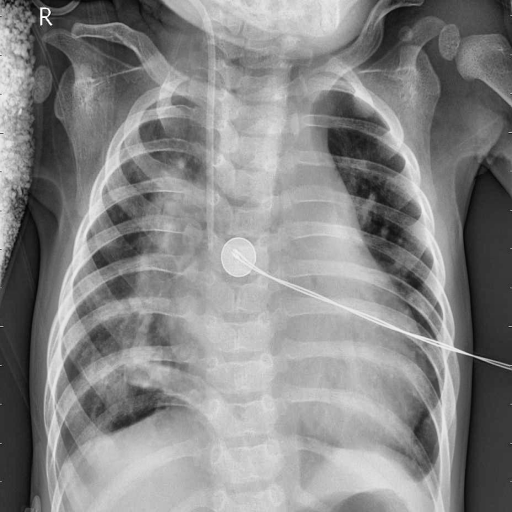
Finding: PNEUMONIA